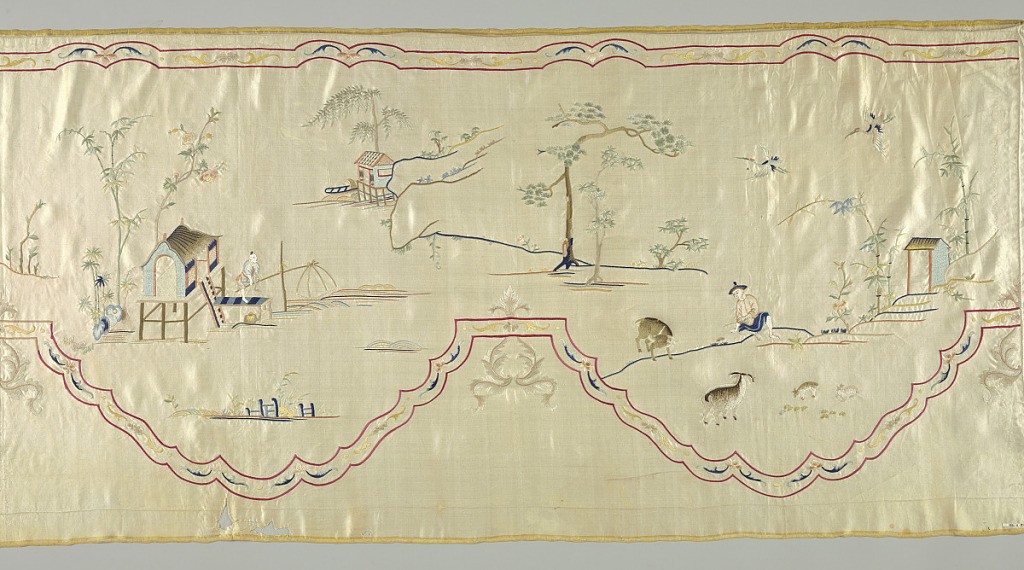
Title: Panel
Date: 18th century
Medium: silk Technique: embroidered on satin weave
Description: Horizontal panel of white satin embroidered with polychrome silk. Design is outlined with a double border of red lines enclosing floral motifs. Design of figures and house in the landscape. At left is a shepherd watching kids. In the center, a fisherman with a net fishes from a building over the water. At right a shepherd watches goats and kids.